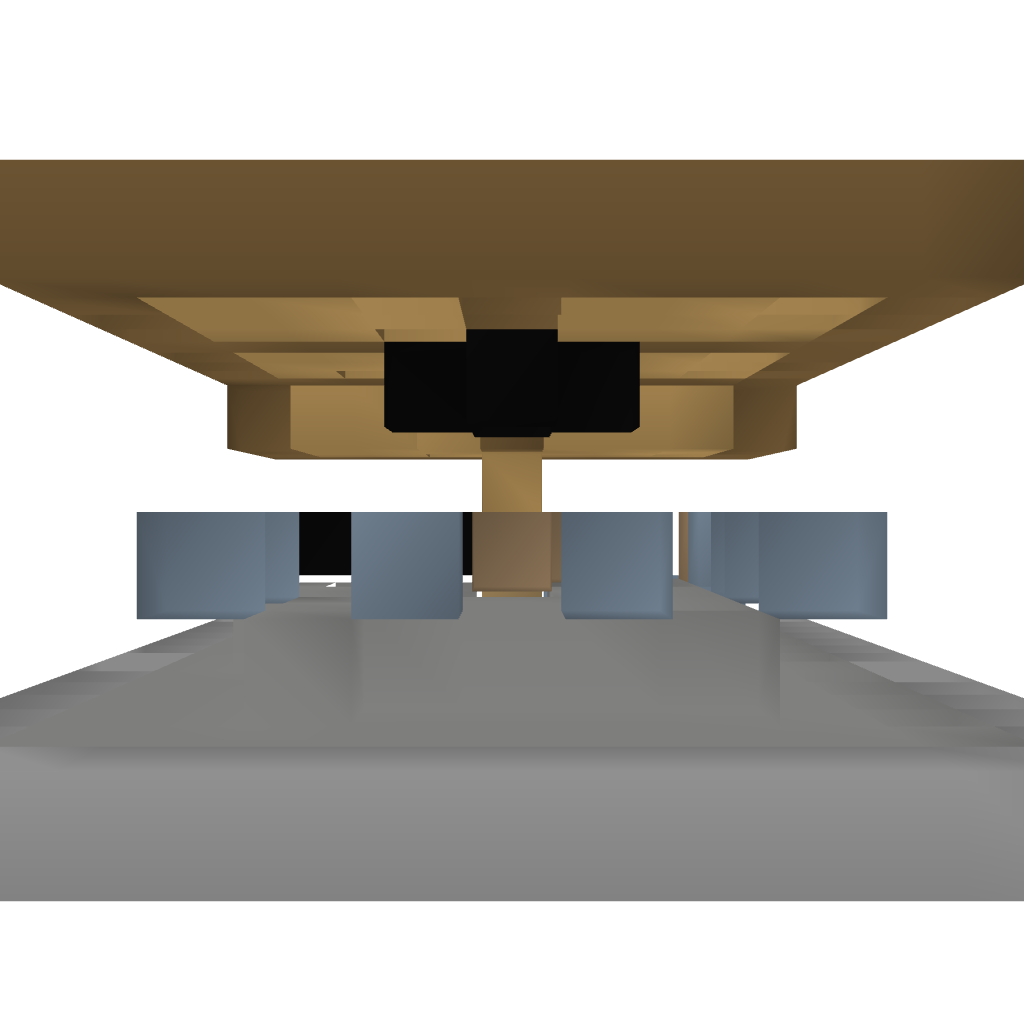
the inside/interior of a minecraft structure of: Small wooden house